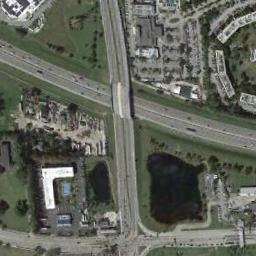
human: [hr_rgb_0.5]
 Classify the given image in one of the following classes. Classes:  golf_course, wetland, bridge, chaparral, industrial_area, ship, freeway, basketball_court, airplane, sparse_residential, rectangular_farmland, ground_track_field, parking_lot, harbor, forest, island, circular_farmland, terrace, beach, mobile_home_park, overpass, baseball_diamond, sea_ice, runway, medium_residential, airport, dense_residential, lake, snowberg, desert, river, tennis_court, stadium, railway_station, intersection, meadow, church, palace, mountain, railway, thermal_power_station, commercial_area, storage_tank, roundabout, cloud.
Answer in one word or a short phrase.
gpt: overpass